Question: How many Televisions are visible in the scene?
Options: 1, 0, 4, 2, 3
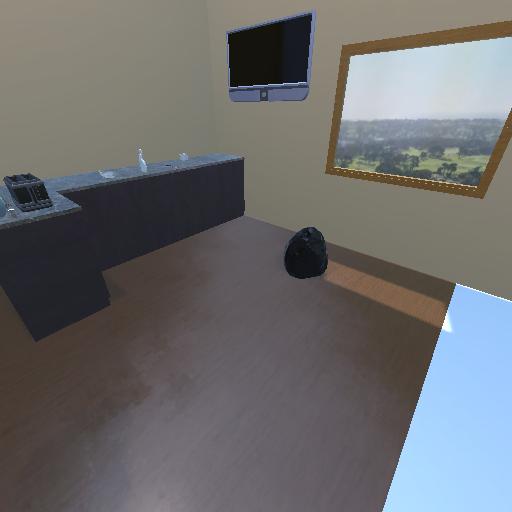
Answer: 1